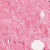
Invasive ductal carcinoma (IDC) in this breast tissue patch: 0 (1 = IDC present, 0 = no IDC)